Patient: sex F, age 59
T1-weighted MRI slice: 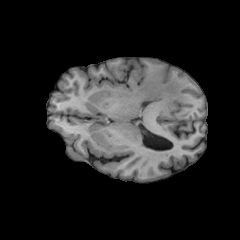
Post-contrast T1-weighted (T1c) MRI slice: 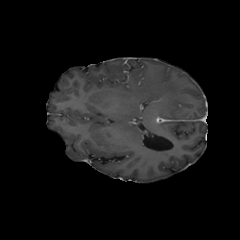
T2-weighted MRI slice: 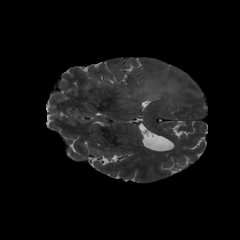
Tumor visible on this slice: yes
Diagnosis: Glioblastoma, IDH-wildtype
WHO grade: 4